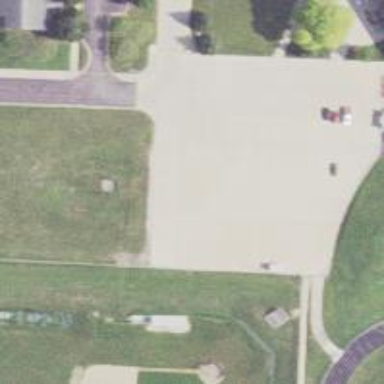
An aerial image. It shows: Paved parking area.